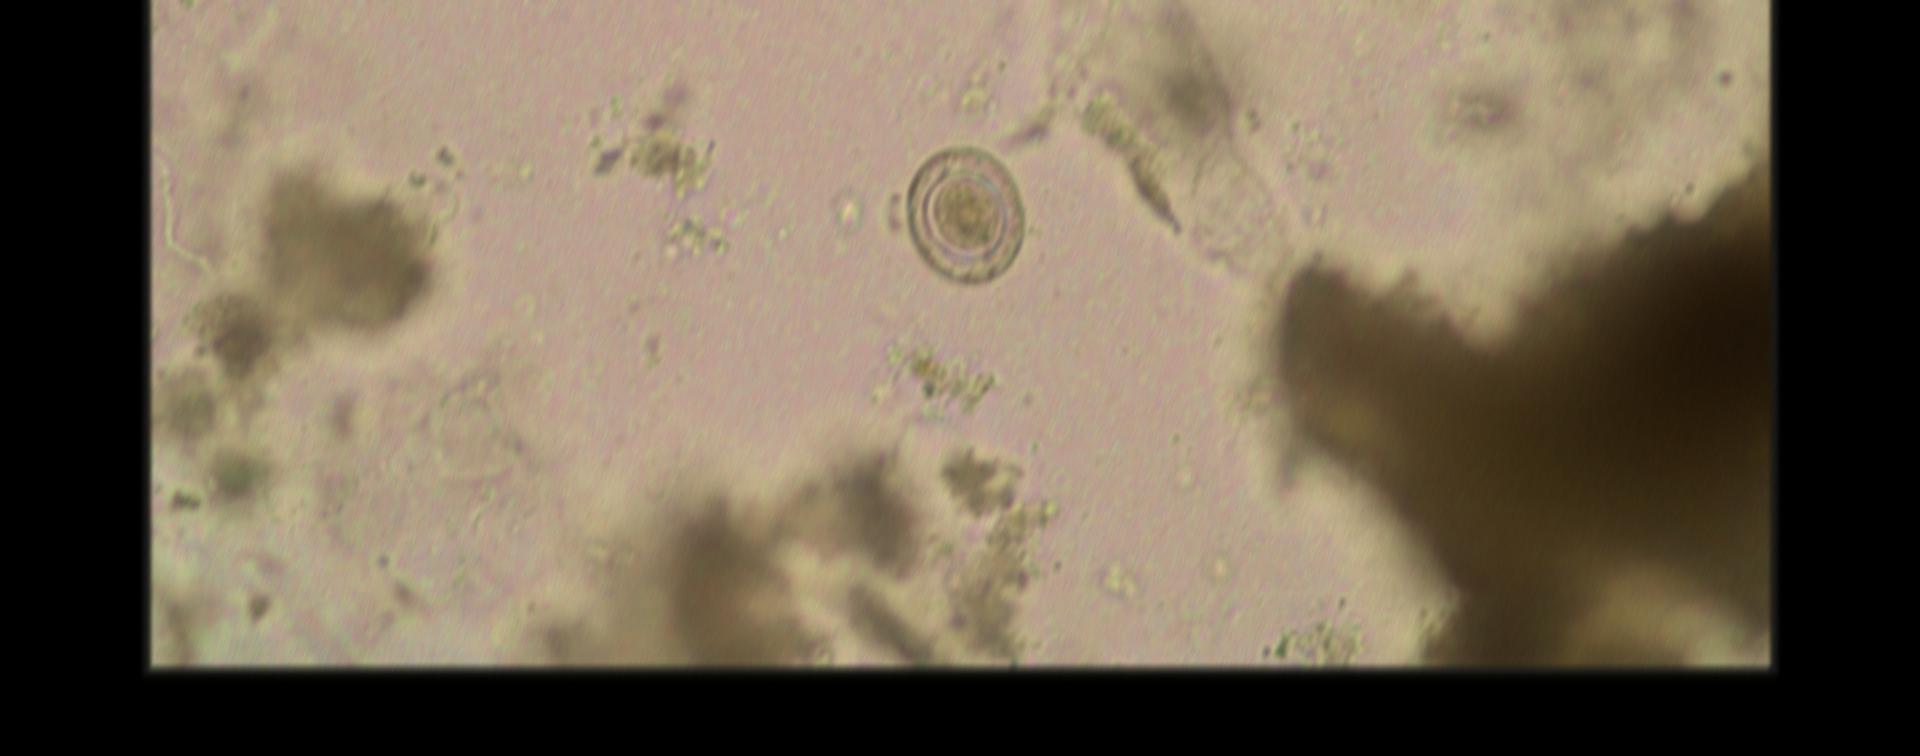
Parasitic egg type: Hymenolepis nana